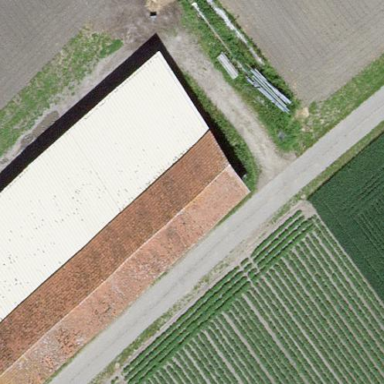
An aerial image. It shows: Farmyard area.